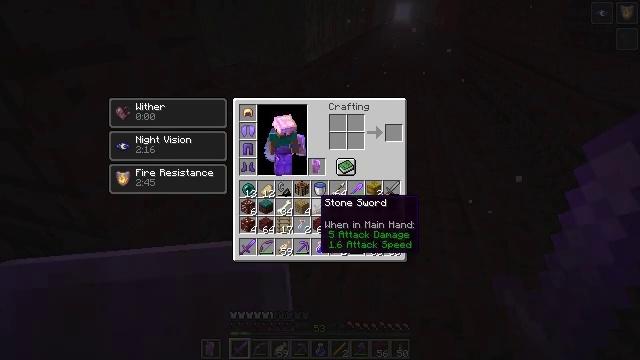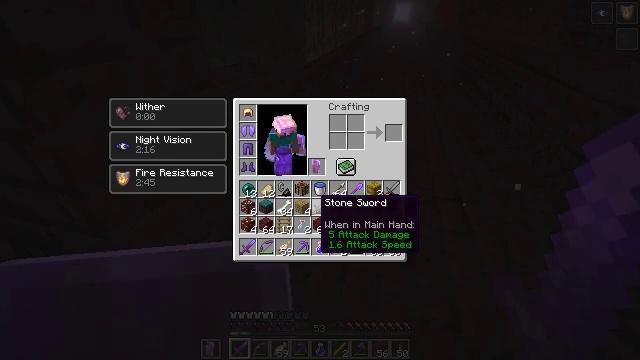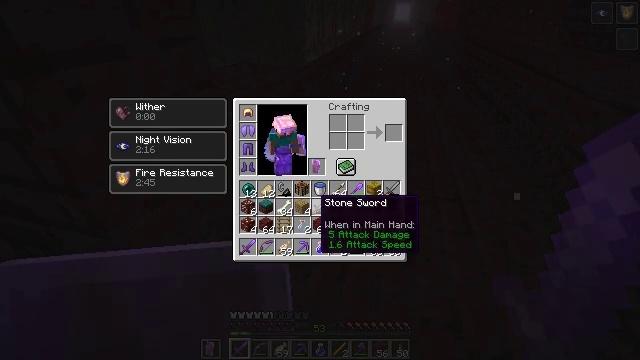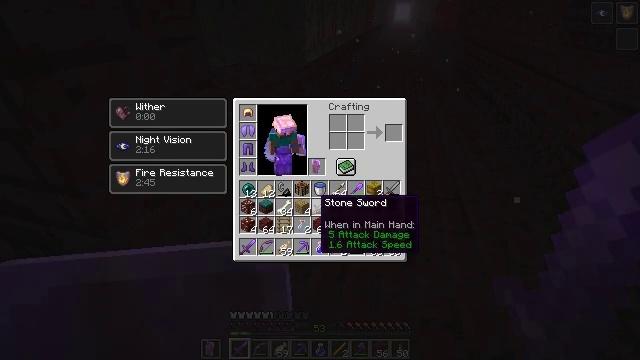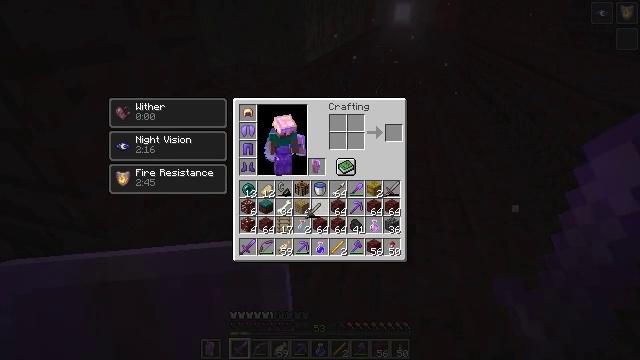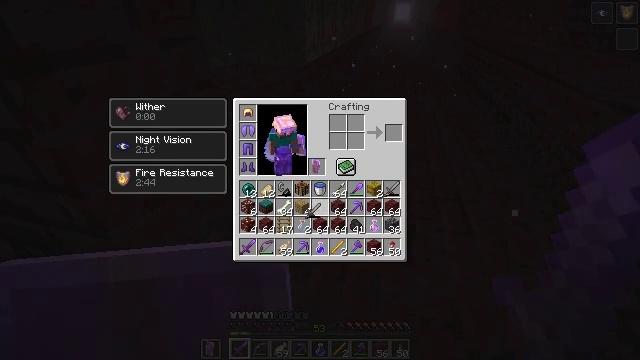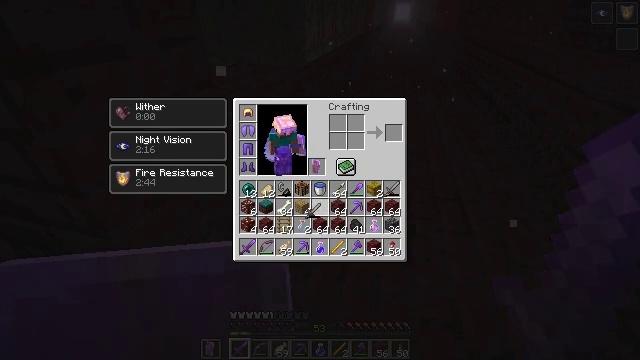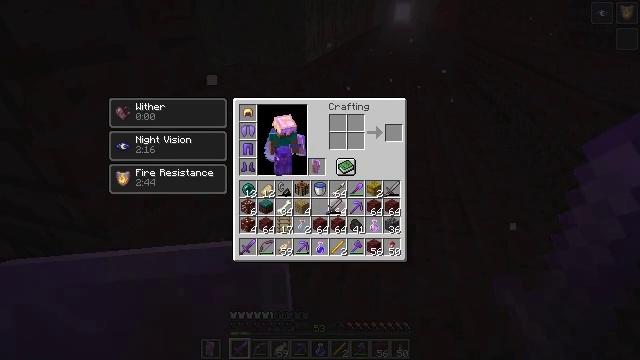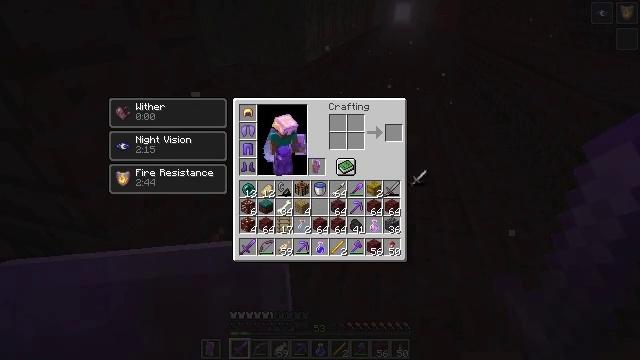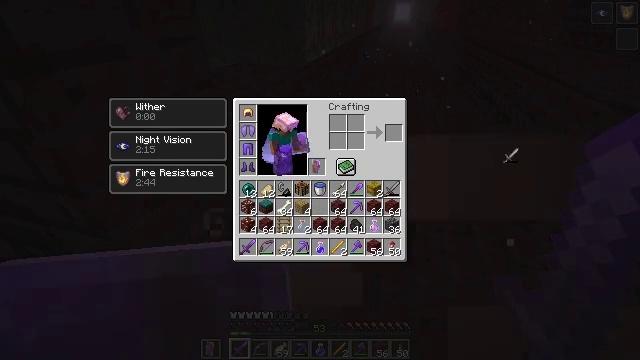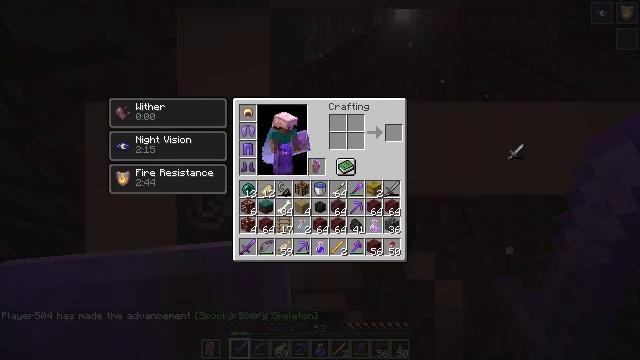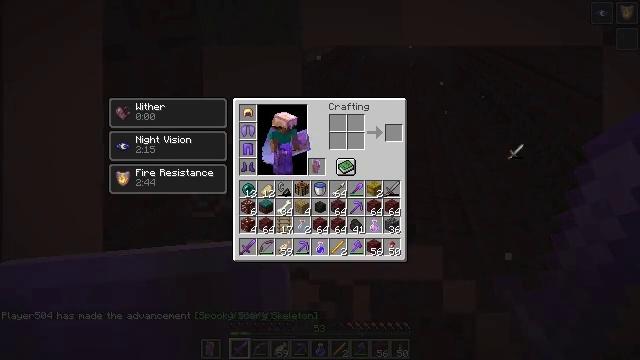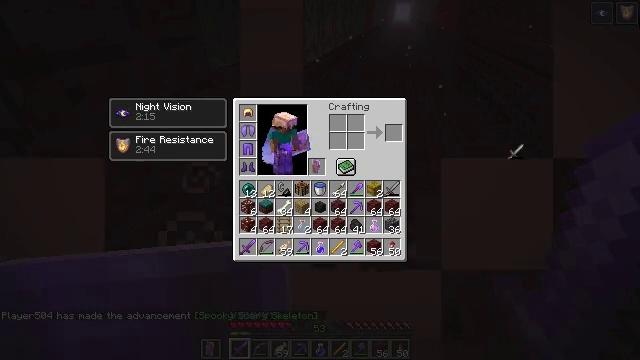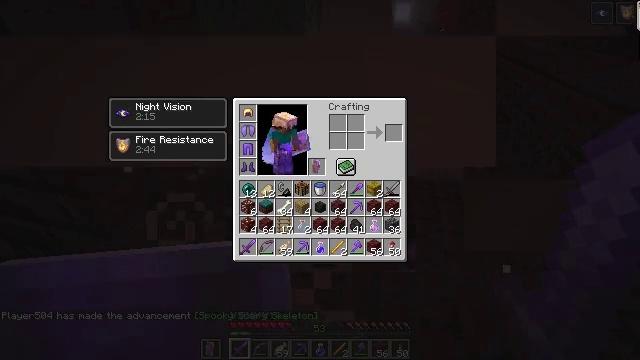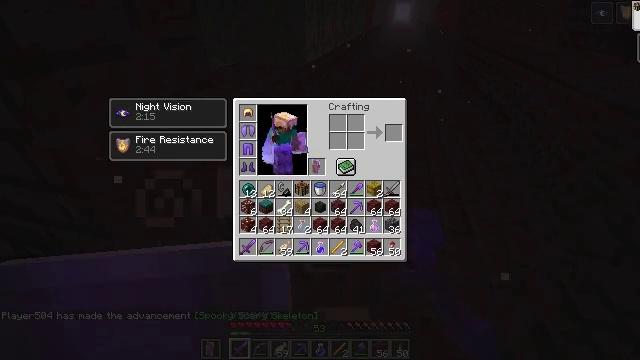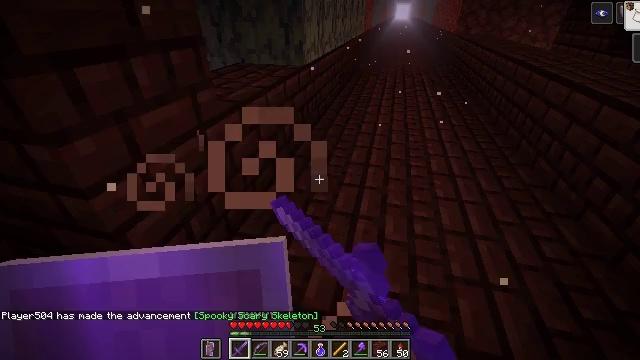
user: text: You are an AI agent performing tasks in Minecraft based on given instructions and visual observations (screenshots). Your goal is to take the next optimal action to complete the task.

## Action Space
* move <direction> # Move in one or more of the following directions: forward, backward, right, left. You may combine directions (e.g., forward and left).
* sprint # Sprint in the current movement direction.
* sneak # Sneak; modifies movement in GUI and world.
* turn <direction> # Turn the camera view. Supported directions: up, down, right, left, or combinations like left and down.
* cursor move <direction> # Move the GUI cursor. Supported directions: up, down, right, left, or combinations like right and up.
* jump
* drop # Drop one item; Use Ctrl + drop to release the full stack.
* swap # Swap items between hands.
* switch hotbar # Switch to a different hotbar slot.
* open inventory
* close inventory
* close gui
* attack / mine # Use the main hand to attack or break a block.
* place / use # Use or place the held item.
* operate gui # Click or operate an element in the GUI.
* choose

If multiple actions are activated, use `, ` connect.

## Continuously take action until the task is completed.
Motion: motion action
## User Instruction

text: Remove a stone sword from the inventory.
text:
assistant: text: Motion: no_op
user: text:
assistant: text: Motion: no_op
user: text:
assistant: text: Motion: no_op
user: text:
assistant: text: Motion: attack / mine
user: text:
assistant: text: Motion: attack / mine
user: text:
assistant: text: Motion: attack / mine
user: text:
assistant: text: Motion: turn right
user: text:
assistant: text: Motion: turn right and up
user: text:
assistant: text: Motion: turn right and up
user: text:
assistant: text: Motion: no_op
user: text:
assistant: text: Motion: attack / mine
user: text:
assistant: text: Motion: attack / mine
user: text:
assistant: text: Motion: no_op
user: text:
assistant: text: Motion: no_op
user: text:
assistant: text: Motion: no_op
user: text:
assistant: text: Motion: no_op
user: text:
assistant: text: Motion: no_op
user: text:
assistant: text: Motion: no_op